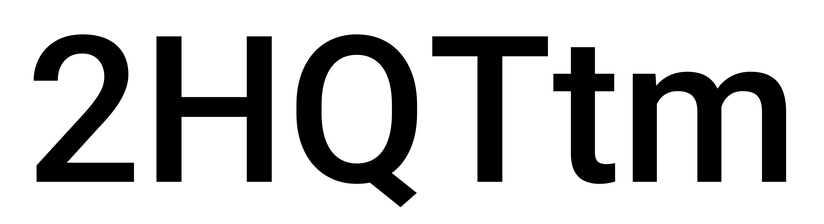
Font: Roboto_Medium